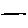
Label: line